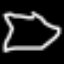
Label: octagon